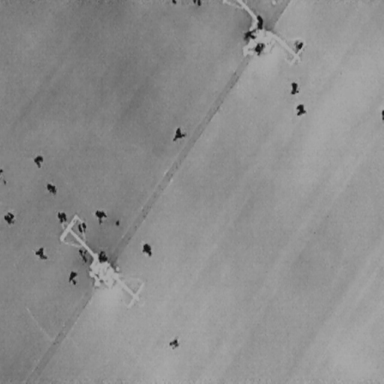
There are 19 People in the infrared image.